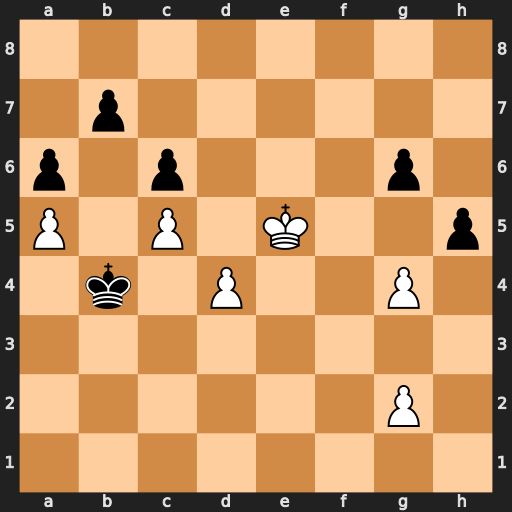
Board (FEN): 8/1p6/p1p3p1/P1P1K2p/1k1P2P1/8/6P1/8
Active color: w
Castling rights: -
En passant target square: -
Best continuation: Kd6 Kxa5 Kc7 Kb5 Kxb7 a5 d5 a4 dxc6 a3 c7 a2 c8=Q a1=Q Qc6+